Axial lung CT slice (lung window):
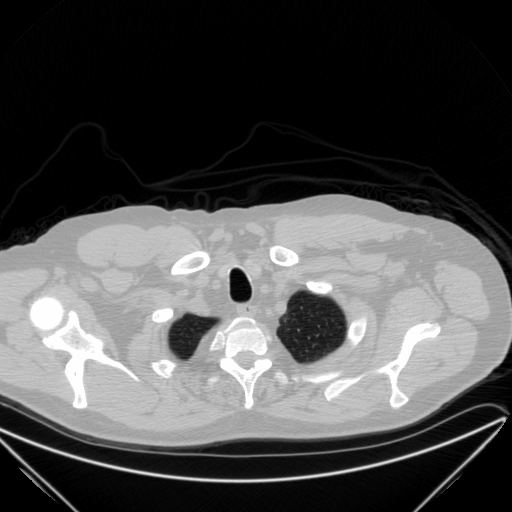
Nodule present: no